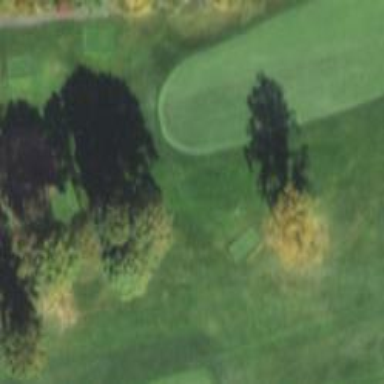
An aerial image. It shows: Golf tee.